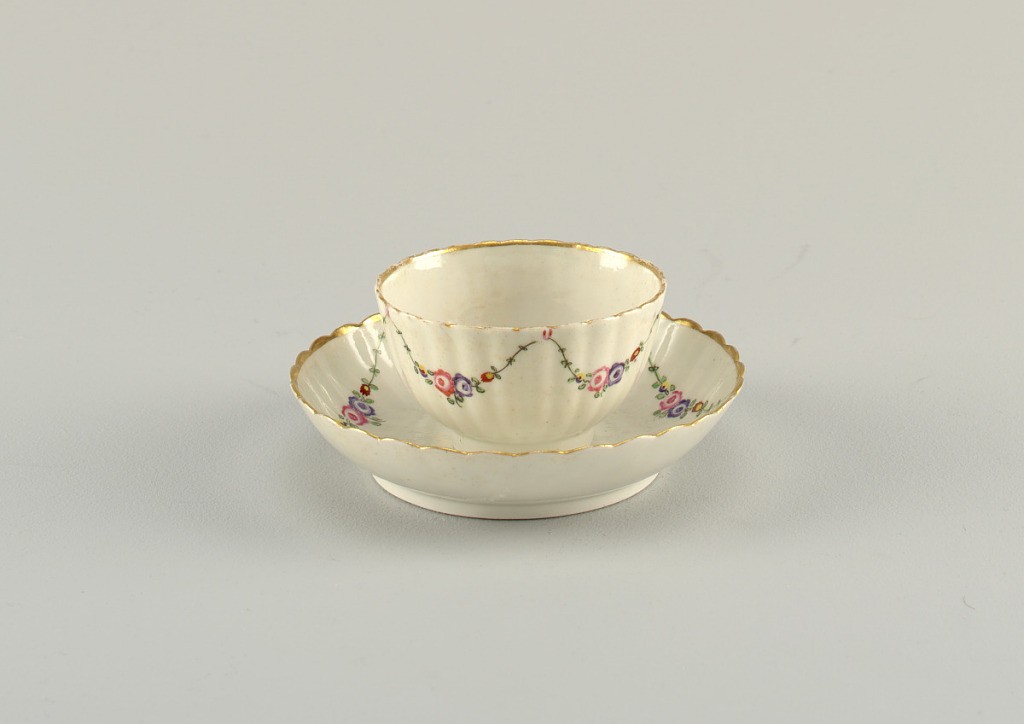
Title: Tea Bowl and Saucer (One of a Pair)
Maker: Royal Worcester, English, established 1751
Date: late 18th century
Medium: soft paste porcelain, vitreous enamel, gold
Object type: bowl and saucer
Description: Tea bowl on high foot and a high-side saucer. Molded ribbing and scalloped edge. Overglaze polychrome floral swags. Gilding at rim.